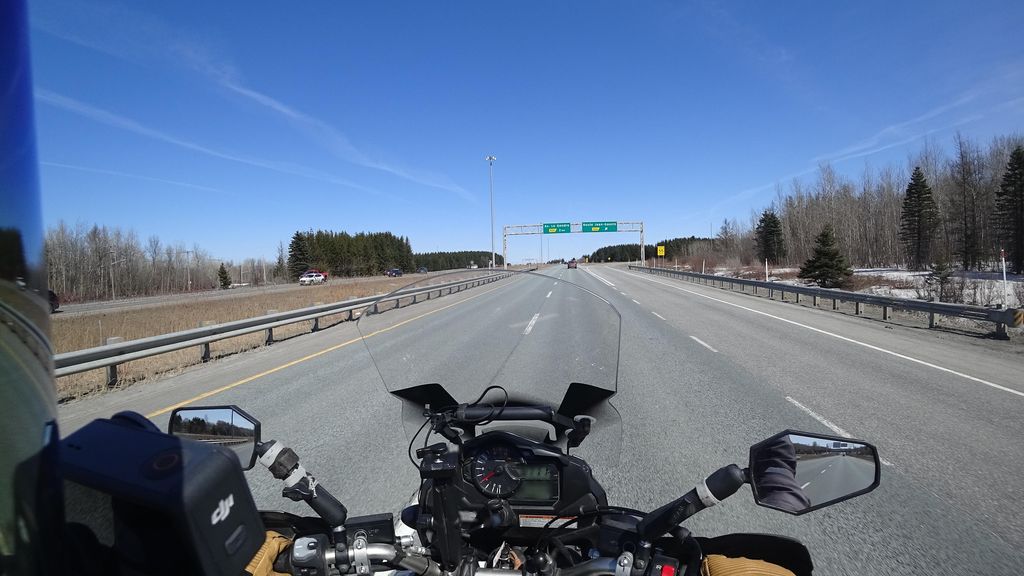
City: quebec_city